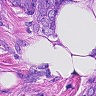
Metastatic tissue present: yes